Field crop: tomato
Growth stage: 2
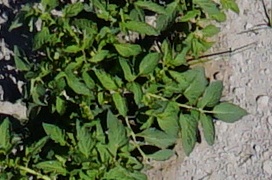
Species: tomato